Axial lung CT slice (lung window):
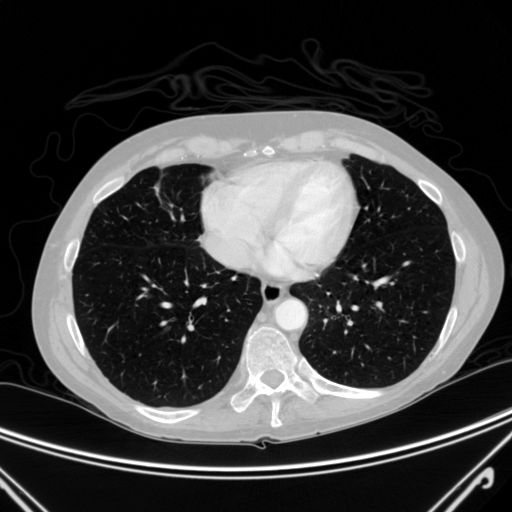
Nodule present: no